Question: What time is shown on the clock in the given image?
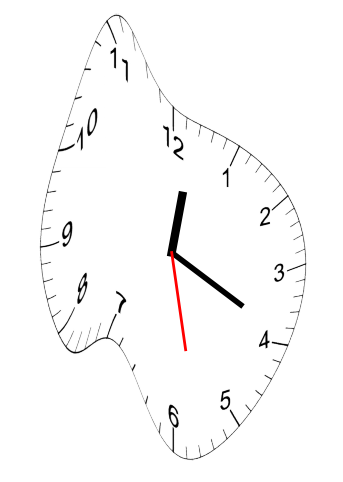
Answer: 12:19:28